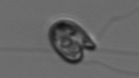
Label: flagellate_morphotype1